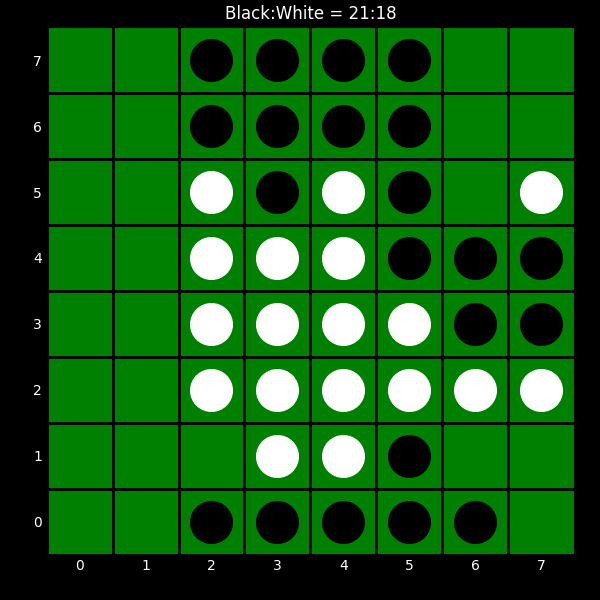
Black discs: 21
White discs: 18